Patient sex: M
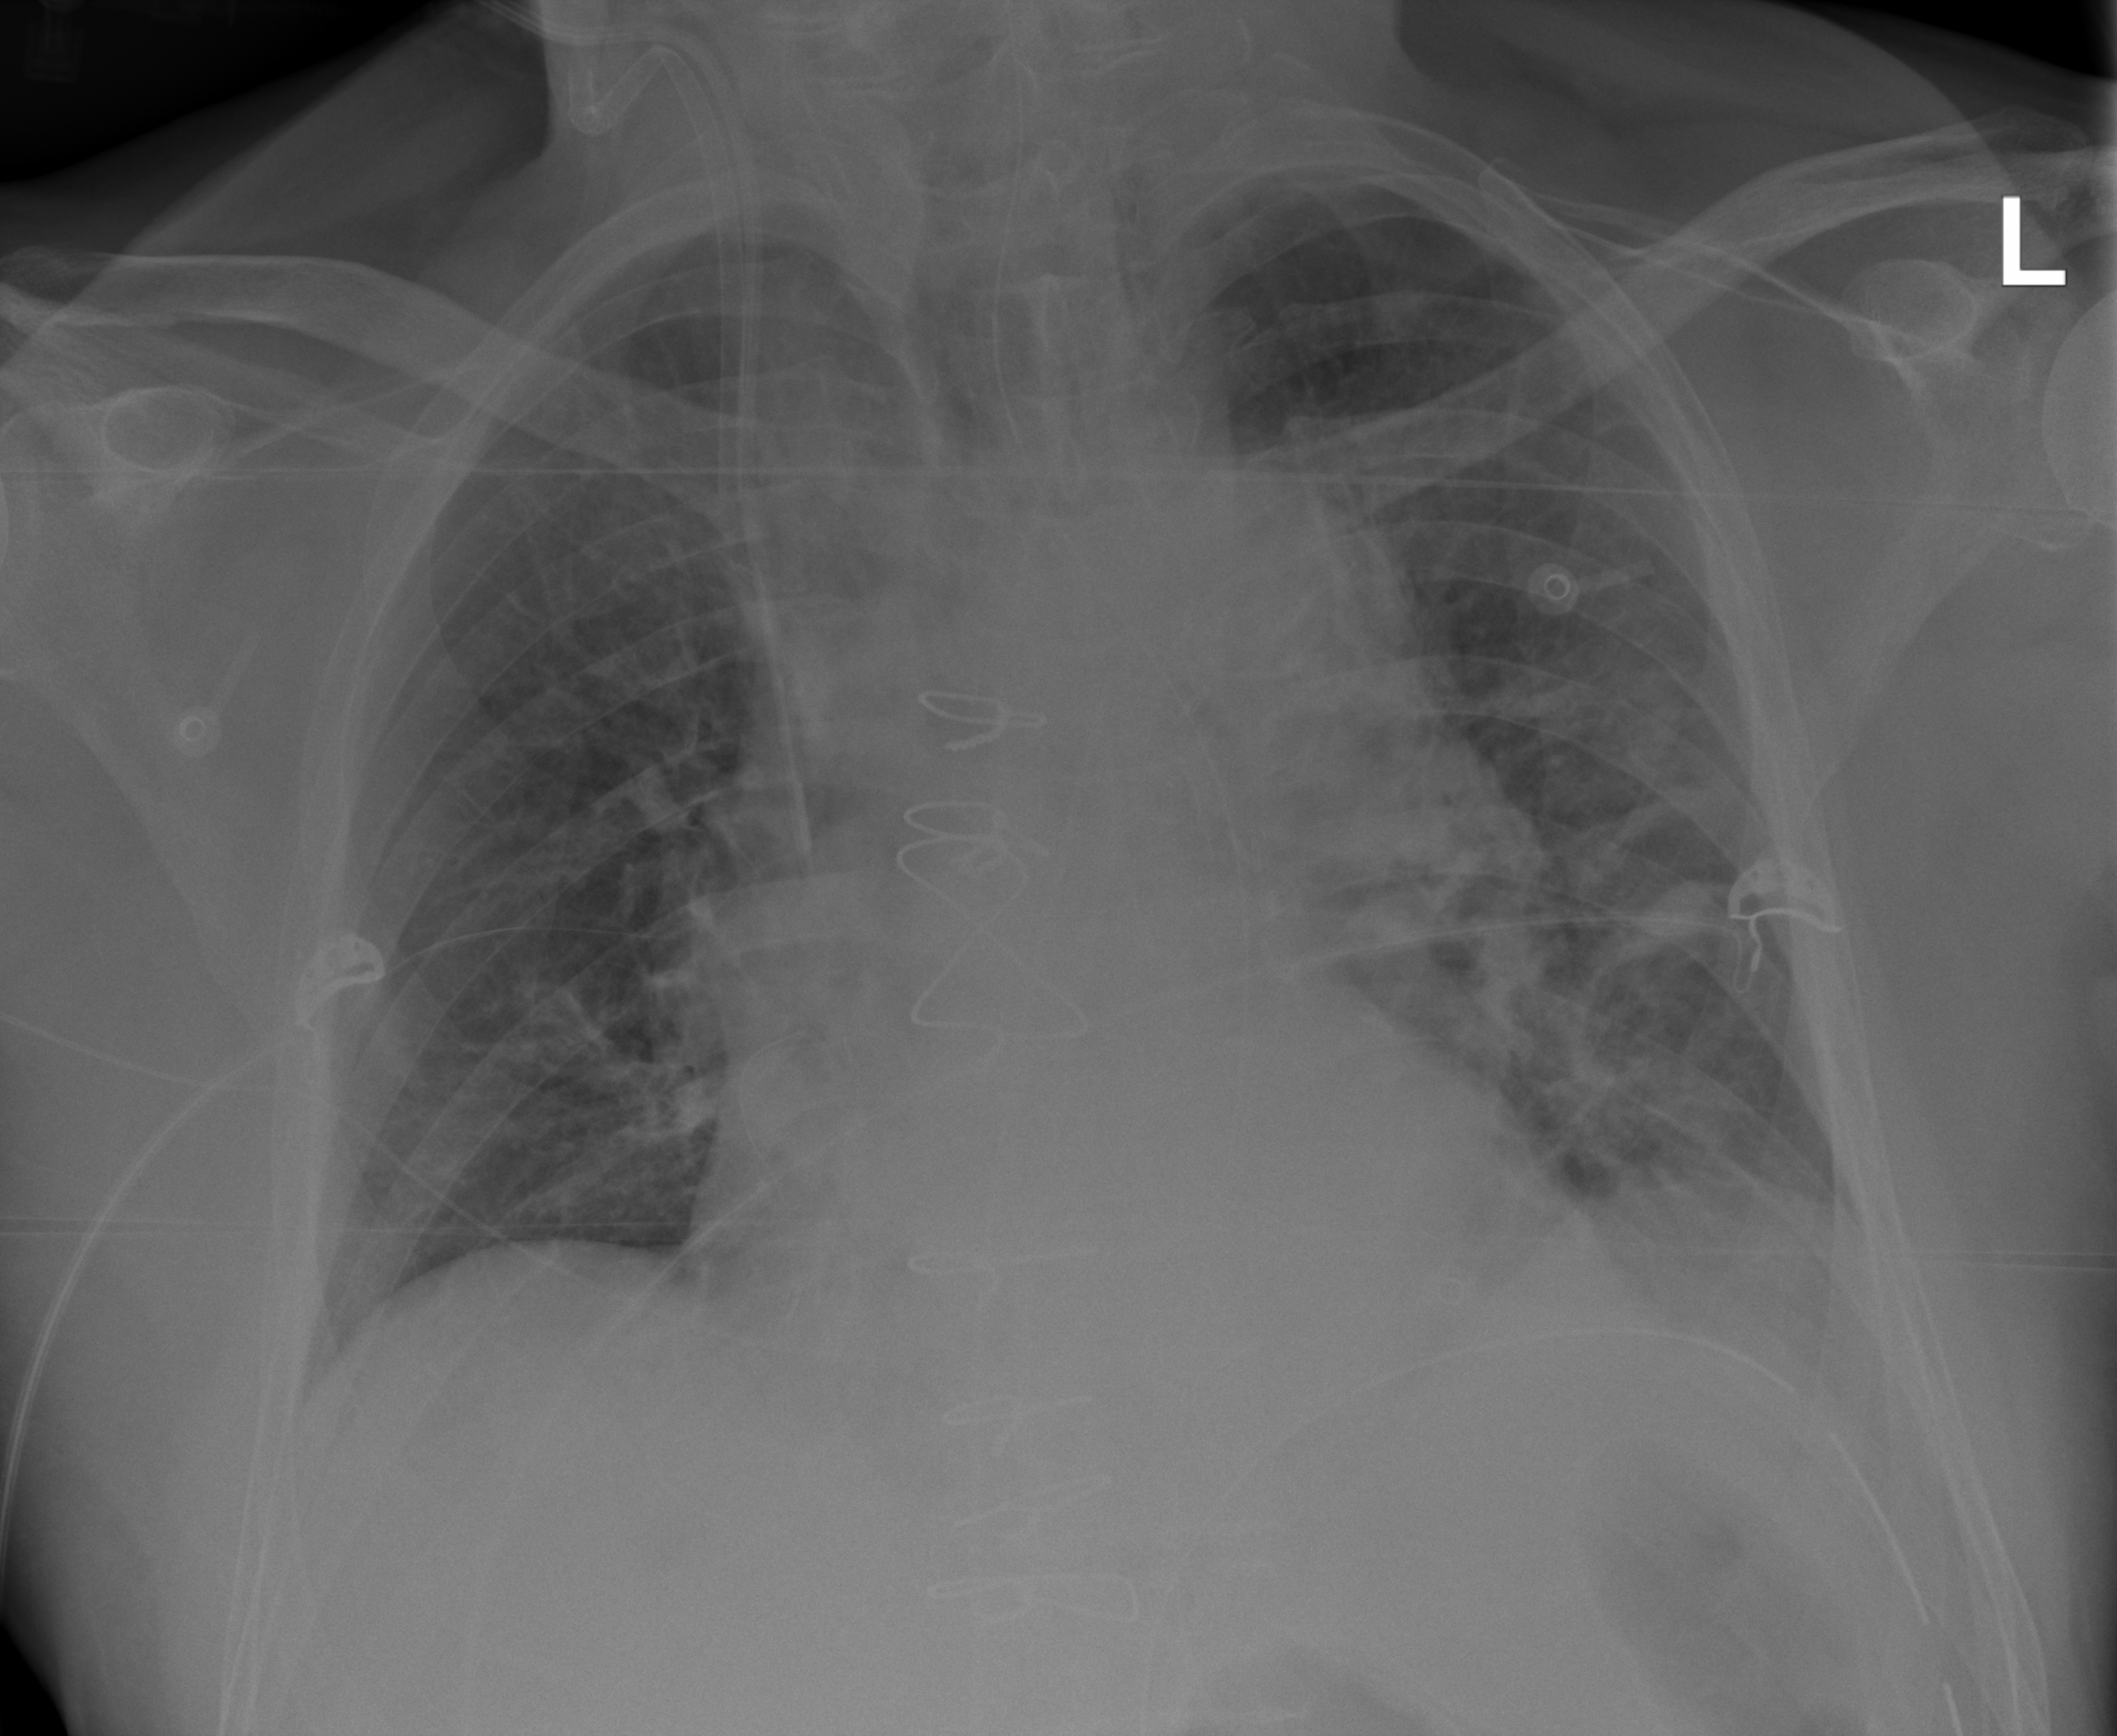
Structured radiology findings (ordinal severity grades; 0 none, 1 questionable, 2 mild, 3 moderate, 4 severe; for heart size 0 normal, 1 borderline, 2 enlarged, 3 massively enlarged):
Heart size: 2
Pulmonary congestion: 3
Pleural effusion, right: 0
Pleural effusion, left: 2
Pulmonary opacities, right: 2
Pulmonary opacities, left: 2
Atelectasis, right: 2
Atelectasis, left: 3